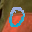
Label: 0